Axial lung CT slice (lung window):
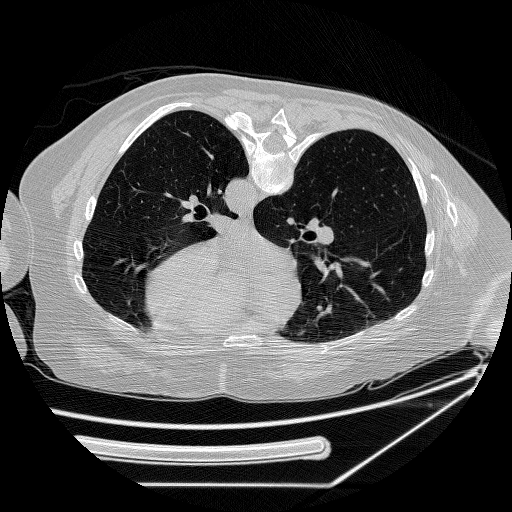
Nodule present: no